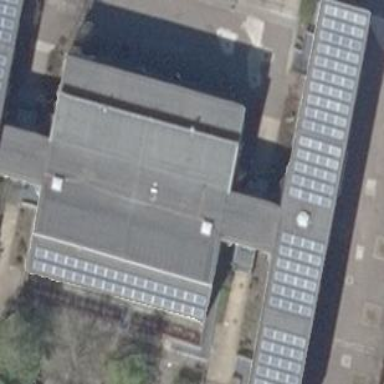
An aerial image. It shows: Flat-roofed school building with tar paper roof.